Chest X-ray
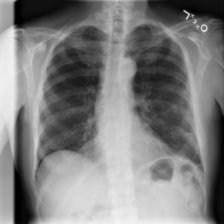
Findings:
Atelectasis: positive
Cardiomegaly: negative
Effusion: negative
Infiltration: negative
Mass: negative
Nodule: negative
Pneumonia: negative
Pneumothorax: negative
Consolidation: negative
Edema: negative
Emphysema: negative
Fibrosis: negative
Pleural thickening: negative
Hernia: negative